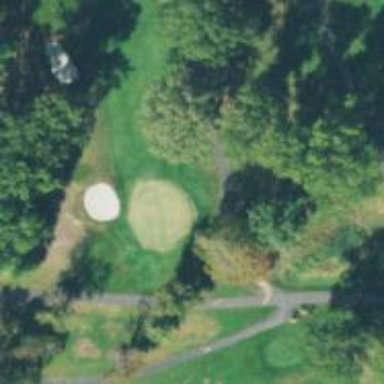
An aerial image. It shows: Path for golf carts.